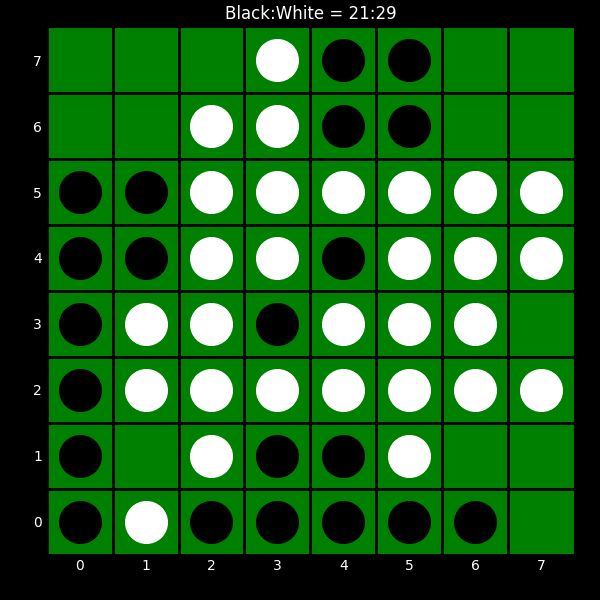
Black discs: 21
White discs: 29